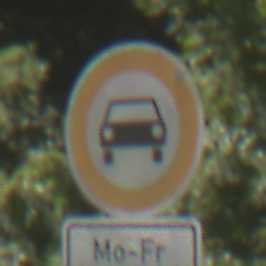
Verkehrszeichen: VerbotKraftwagen
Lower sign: ZeitangabenMitBeschraenkungAufWochentage2
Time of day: Midday
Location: Outdoor (RoadRail)
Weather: Clear
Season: NotSpecified
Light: Natural